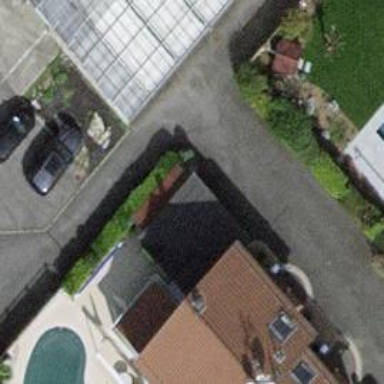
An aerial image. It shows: View of roof of building.